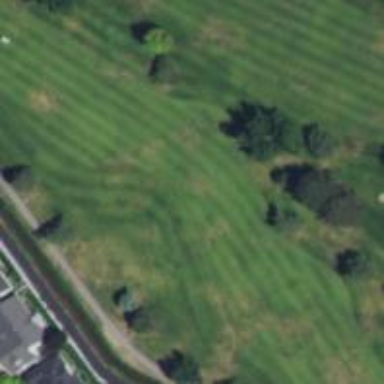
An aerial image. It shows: View of golf hole.